Interaction volume radius: 5 \u00c5
Interaction volume height: 25 \u00c5
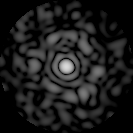
Disorder parameter: 0.8406